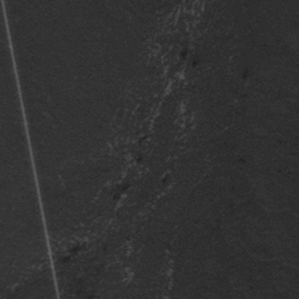
Label: frost